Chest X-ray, PA view. Patient: 38 years old, sex M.
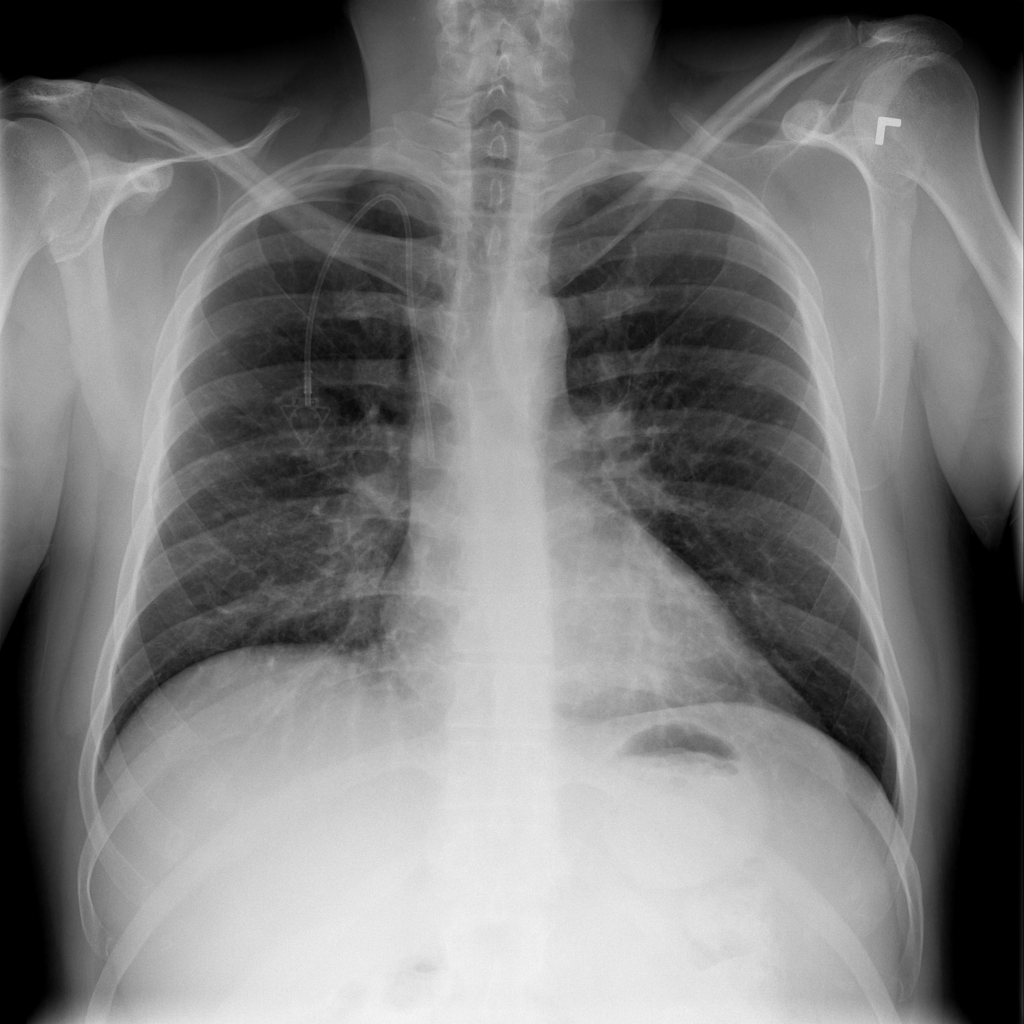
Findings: No Finding